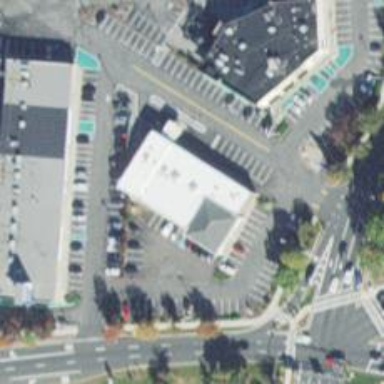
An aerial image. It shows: Pharmacy providing healthcare services.